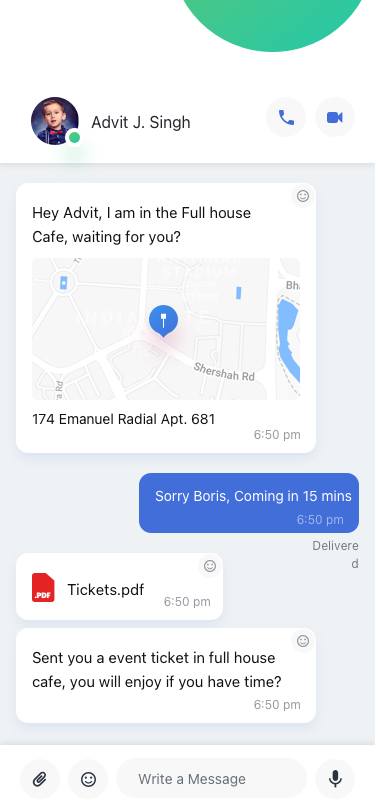
Text in this UI design:
6:50 pm
174 Emanuel Radial Apt. 681
Hey Advit, I am in the Full house Cafe, waiting for you?
Delivered
6:50 pm
Sorry Boris, Coming in 15 mins
Tickets.pdf
6:50 pm
6:50 pm
Sent you a event ticket in full house cafe, you will enjoy if you have time?
Advit J. Singh
Write a Message